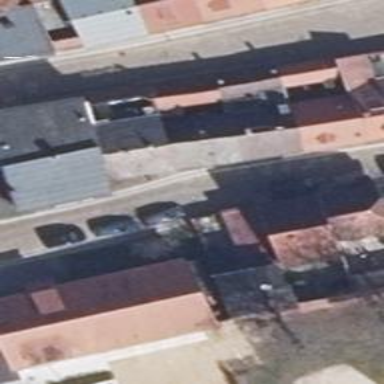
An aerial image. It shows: Residential road with flattened cobblestone surface.